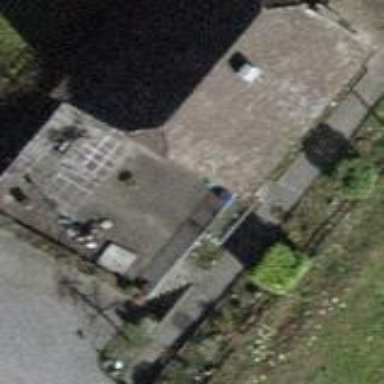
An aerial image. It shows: Building with tiled roof.